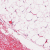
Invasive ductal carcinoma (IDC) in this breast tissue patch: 0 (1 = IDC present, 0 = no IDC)